Question: My images are not loading in a template. I was placing them in admin, so everything should be ok but,no.
Model field
'''
class Guide(models.Model):
image = models.ImageField(upload_to='users/%Y/%m/%d/', blank=True)
'''
settings.py
'''
STATIC_ROOT = os.path.join(BASE_DIR, 'staticfiles')
STATIC_URL = "/static/"
MEDIA_URL = '/trips/media/'
MEDIA_ROOT = os.path.join(BASE_DIR, 'trips/media/')
'''
Project tree

Template
'''
{% if item.image%}
<img src="{{item.image.url}}" alt="" style="max-height:300px">
{%else%}
<img src="{%static 'avatar_sample.png' %}" id="uploaded_image" class="img-responsive img-circle" />
{%endif%}
'''
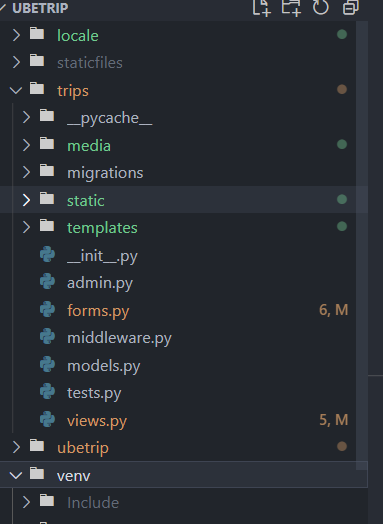
Answer: make sure you import these settings in urls.py
'''
from django.conf import settings
from django.conf.urls.static import static
if settings.DEBUG:
urlpatterns += static(settings.MEDIA_URL, document_root=settings.MEDIA_ROOT)
'''